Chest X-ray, PA view. Patient: 51 years old, sex F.
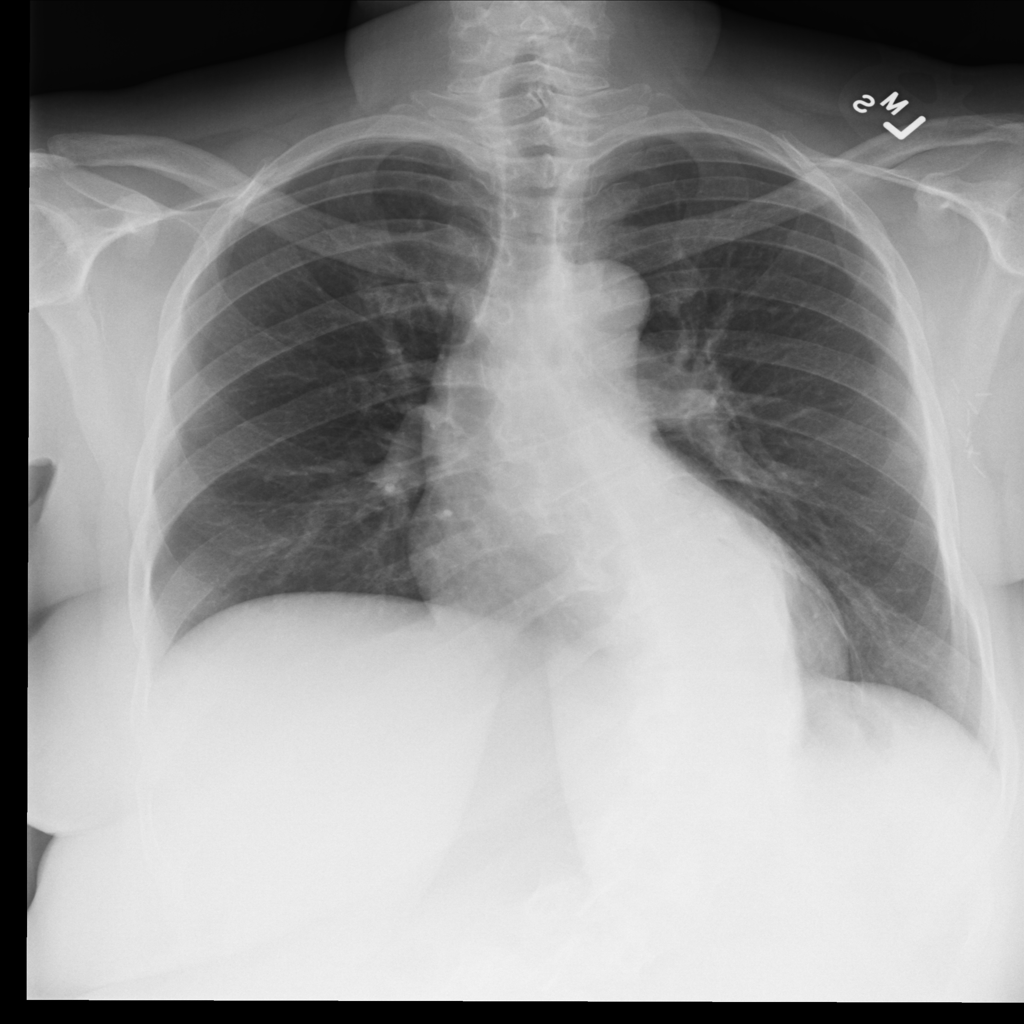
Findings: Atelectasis